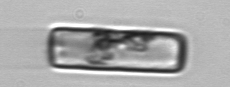
Label: Guinardia_delicatula